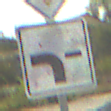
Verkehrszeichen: VerlaufVorfahrtsstrasse6
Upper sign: Vorfahrtsstrasse
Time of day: MorningAfternoon
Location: Outdoor (RoadRail)
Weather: PartlyCloudy
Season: NotSpecified
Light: Natural